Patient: sex M, age 55
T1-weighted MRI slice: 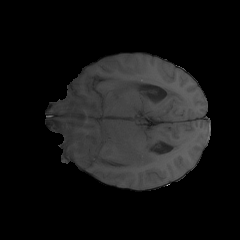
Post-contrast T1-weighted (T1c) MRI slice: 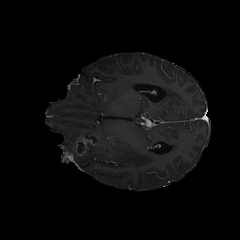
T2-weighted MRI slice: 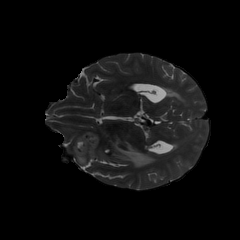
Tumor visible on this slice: yes
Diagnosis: Glioblastoma, IDH-wildtype
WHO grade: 4